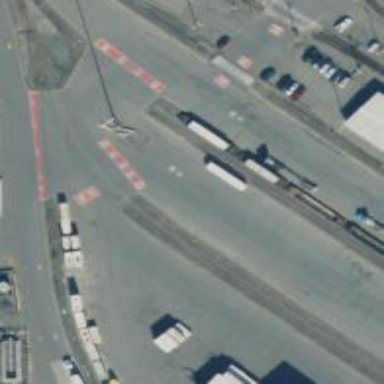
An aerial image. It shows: Railway yard in service.